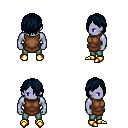
a pixel art fantasy rpg character, male body template, dark elf, purple skin, brown tunic, teal pants, raven bangs hairstyle, gold boots, four views (front, back, left, right), 2x2 character sprite sheet, small pixel art, hard edges, no anti-aliasing